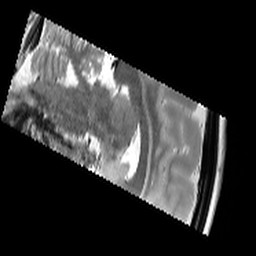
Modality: T2starw
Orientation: sagittal
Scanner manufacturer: siemens
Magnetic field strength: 3 T
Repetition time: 8.1 s
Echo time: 0.05 s